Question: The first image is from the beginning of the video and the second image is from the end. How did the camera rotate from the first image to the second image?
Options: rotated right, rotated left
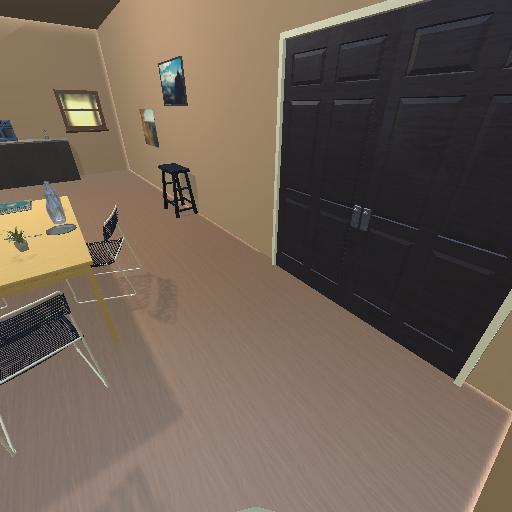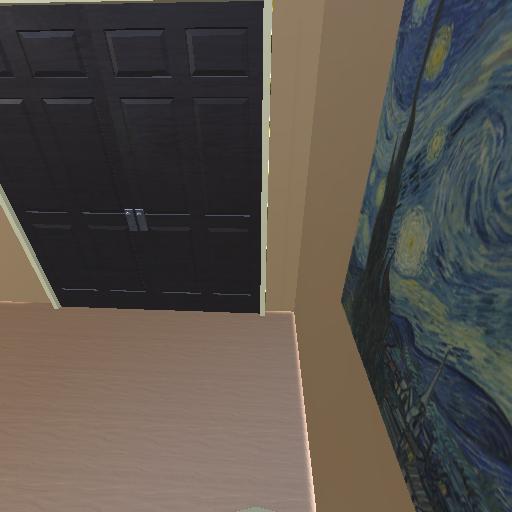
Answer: rotated right